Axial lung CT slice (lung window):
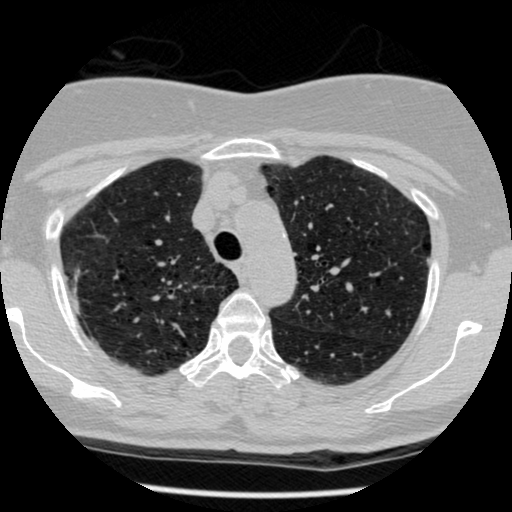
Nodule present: no